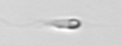
Label: flagellate_morphotype3